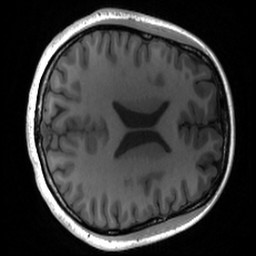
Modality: T1w
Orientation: axial
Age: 22
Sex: female
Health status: healthy